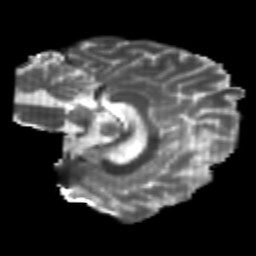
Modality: T2w
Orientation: sagittal
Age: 21
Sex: male
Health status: healthy
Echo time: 0.074 s